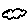
Label: cloud